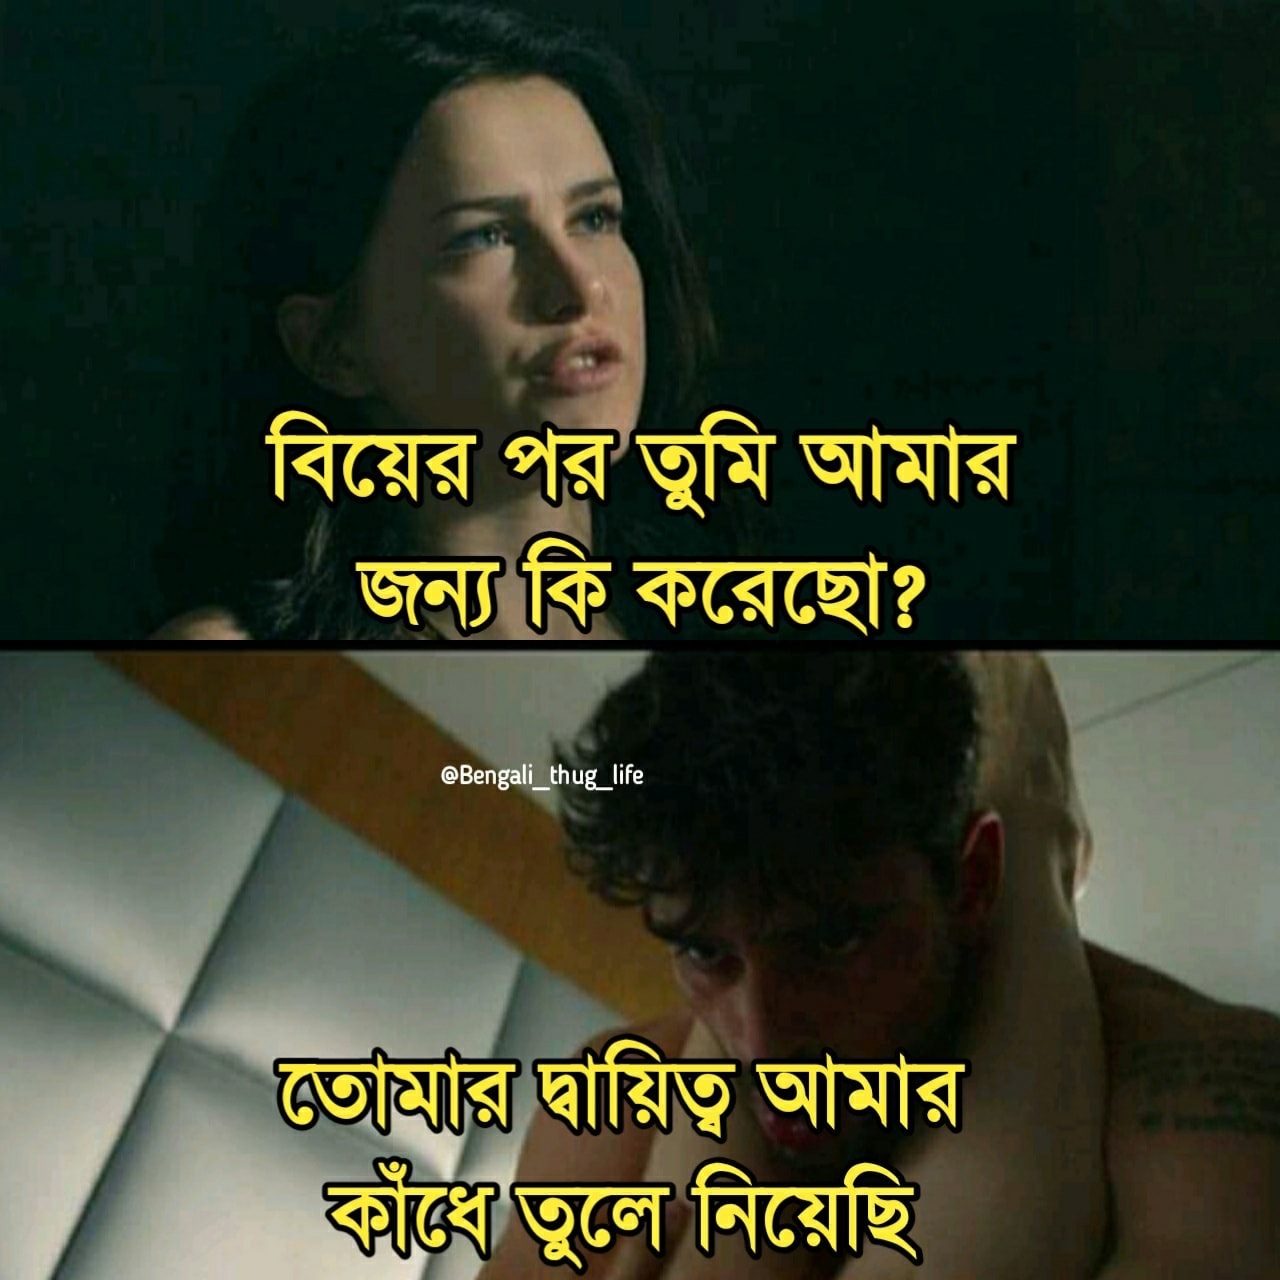
Caption: বিয়ের পর তুমি আমার জন্য কি করেছো ?  তোমার দায়িত্ব আমার কাঁধে তুলে নিয়েছি
Label: hate